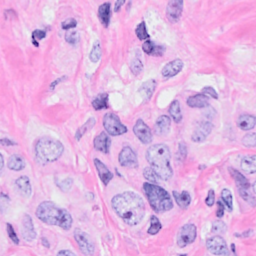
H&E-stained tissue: Breast